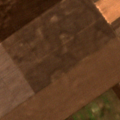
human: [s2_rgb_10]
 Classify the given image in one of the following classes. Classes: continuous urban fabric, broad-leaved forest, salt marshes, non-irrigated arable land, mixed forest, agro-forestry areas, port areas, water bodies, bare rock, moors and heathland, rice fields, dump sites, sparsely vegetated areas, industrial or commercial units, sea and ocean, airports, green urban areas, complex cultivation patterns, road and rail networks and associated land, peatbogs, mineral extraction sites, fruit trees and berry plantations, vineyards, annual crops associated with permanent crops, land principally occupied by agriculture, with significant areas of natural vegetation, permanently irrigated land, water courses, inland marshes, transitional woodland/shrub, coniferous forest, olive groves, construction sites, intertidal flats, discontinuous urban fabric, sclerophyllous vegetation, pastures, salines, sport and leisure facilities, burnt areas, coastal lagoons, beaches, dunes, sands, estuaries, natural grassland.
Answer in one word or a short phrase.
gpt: non-irrigated arable land